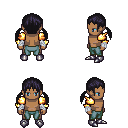
a pixel art fantasy rpg character, male body template, human, dark skin, gold arm armor, teal pants, raven twin-tailed hairstyle, white cloth bandages, metal boots, four views (front, back, left, right), 2x2 character sprite sheet, small pixel art, hard edges, no anti-aliasing